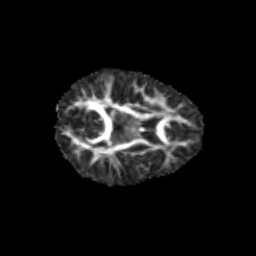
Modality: FA
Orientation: axial
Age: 7
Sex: female
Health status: healthy